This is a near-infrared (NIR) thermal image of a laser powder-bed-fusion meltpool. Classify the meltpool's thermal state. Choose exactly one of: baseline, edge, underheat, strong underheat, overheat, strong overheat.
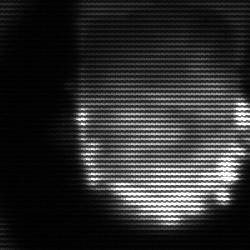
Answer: baseline